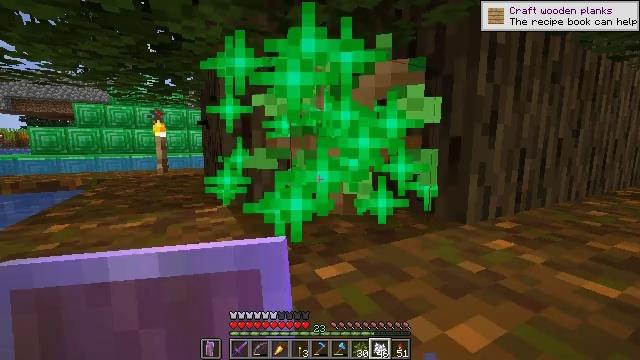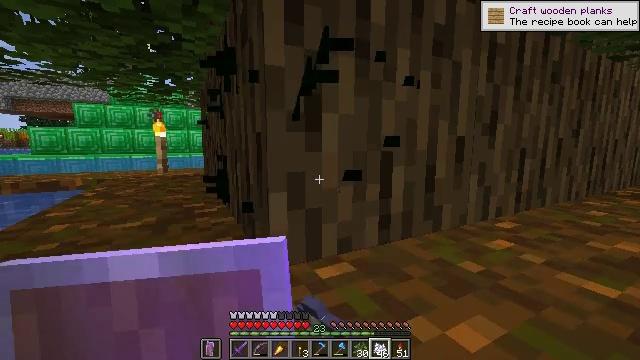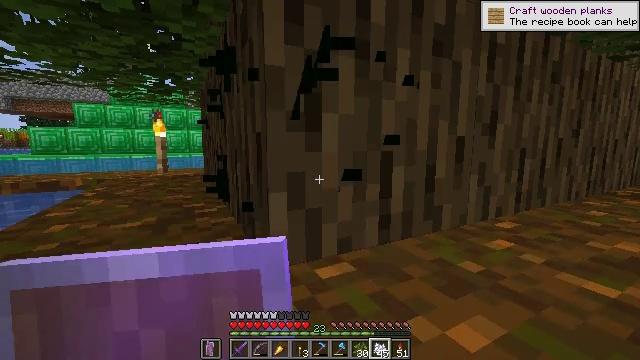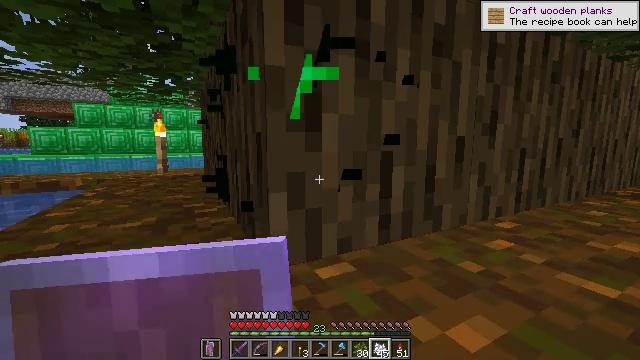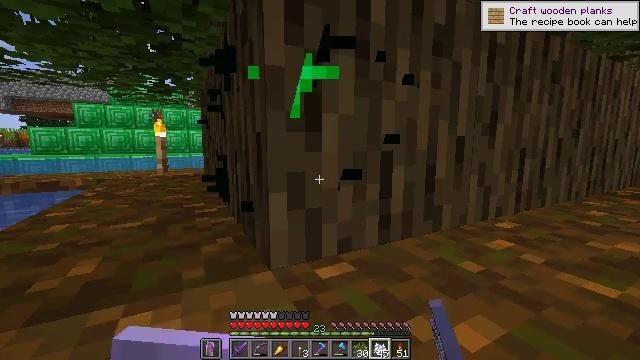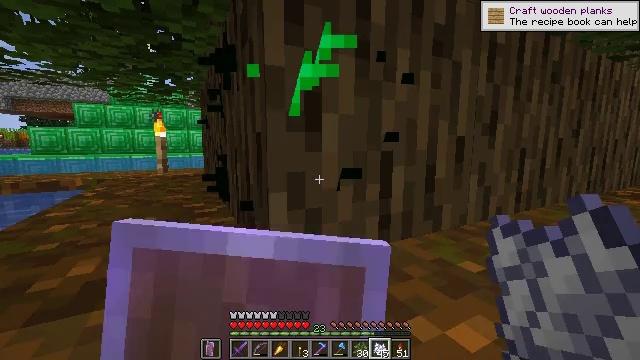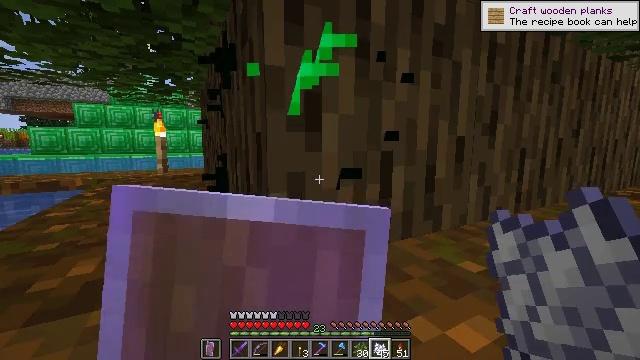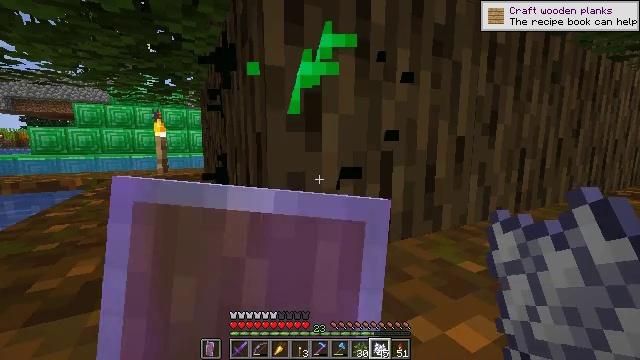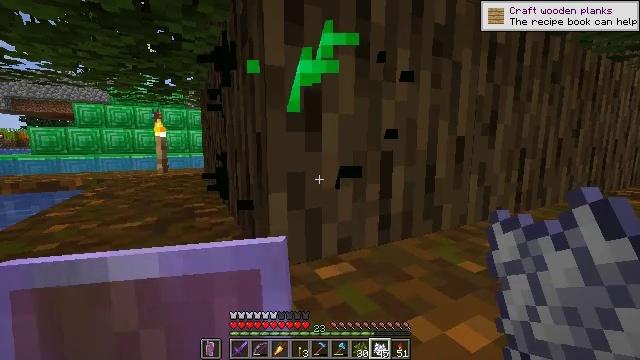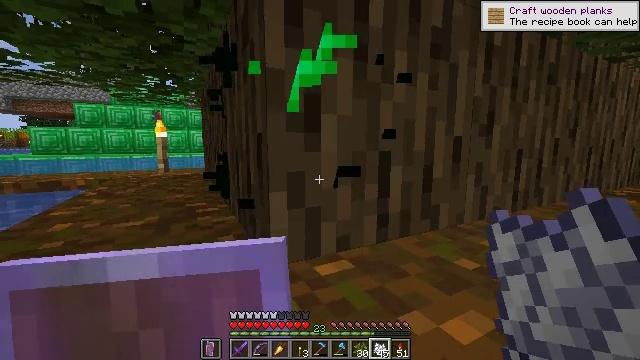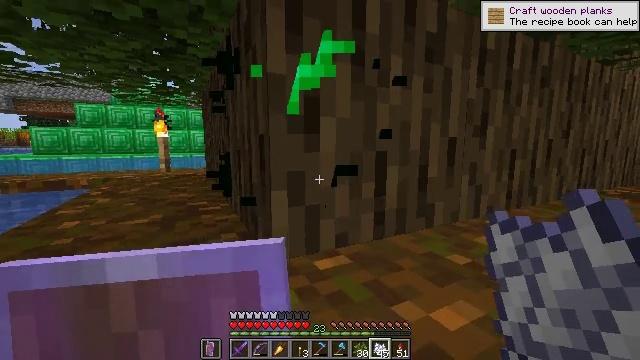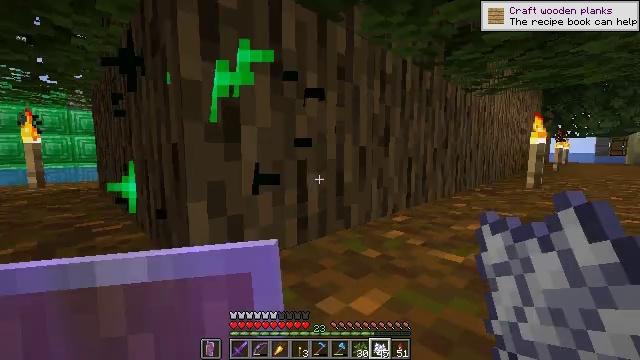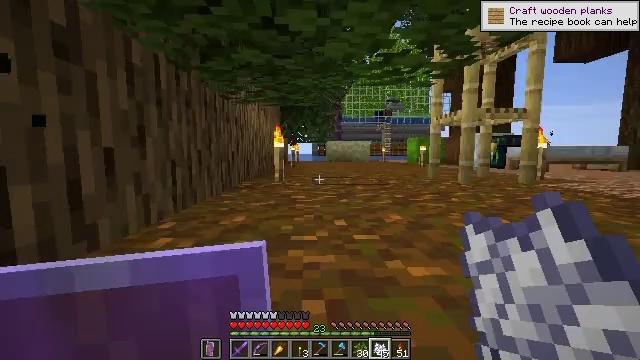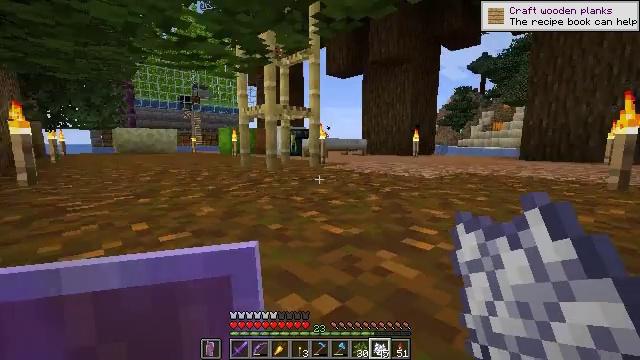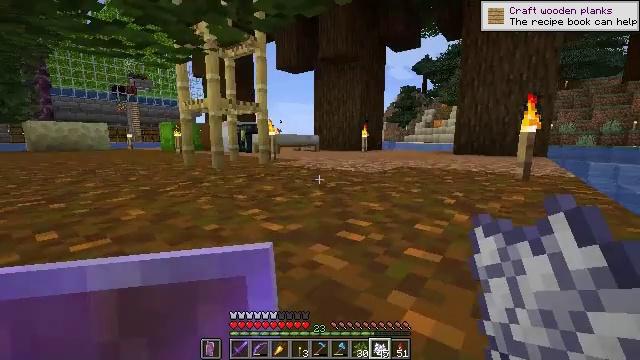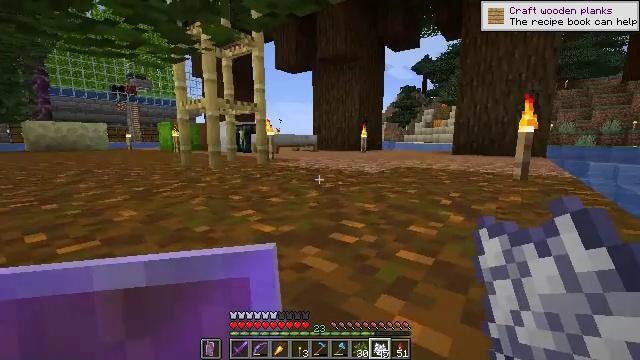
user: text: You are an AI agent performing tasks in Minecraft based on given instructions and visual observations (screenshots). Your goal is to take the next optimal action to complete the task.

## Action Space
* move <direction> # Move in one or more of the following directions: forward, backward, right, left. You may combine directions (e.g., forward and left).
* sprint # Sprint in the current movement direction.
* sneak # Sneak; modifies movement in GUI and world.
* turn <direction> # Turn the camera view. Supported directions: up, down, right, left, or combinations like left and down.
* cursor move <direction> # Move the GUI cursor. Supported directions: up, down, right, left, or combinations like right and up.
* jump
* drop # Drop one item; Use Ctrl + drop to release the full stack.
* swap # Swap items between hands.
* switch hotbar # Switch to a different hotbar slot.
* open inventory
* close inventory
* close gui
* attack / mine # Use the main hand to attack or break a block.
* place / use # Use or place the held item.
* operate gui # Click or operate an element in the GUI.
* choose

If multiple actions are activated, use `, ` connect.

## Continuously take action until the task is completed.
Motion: motion action
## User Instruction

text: Collect some oak leaves.
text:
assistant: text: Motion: use / place
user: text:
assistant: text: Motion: use / place
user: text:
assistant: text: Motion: use / place
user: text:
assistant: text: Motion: use / place
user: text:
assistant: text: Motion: use / place
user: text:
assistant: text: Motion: use / place
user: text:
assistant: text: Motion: use / place
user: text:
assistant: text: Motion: no_op
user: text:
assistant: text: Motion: move back
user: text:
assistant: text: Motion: move back
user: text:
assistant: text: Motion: move back, turn right and up
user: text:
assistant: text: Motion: move back, turn right
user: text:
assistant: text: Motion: move right, turn right and down
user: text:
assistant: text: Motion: move right, turn right
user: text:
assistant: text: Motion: move forward and move right
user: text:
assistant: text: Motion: move forward and move right
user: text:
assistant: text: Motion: move forward and move right
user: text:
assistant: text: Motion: move forward and move right
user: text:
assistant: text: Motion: move forward and move right
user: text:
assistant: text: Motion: move forward and move right
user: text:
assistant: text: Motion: move forward and move right
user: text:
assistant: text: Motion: move forward and move right
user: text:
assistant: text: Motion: move forward and move right
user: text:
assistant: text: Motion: move forward and move right, turn left
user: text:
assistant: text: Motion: move forward and move right, turn left and up
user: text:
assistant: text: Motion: move forward and move right, turn left and up
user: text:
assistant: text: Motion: move forward and move right, turn left and up
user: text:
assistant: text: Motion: move forward and move right, turn left and up
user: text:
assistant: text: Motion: move forward and move right, turn left and up
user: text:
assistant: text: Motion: move forward and move right, turn left and up